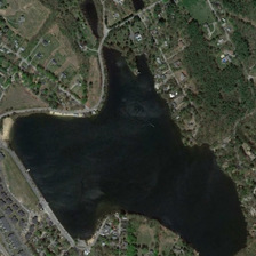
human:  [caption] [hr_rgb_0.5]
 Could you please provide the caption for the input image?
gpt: There is a big pond with dark colors there.

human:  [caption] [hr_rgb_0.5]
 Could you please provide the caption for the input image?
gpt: There's a big, dark one.

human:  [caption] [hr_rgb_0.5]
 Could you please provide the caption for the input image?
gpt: a large pond with a dark color is there quitly.

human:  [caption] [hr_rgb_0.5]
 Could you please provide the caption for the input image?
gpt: A large black lagoon looks good there.

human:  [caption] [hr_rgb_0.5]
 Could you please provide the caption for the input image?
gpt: A big dark colored pond lay there quietly.